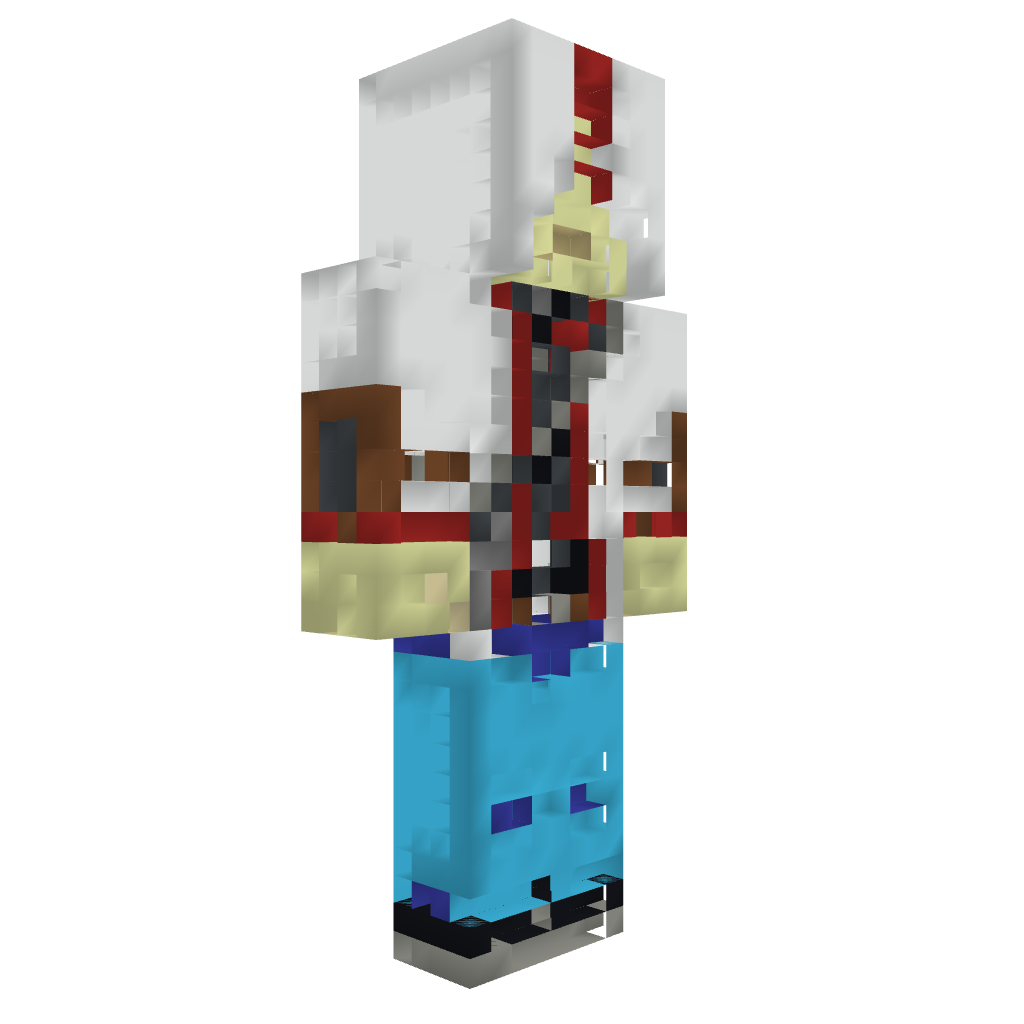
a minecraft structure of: Desmond Miles Statue